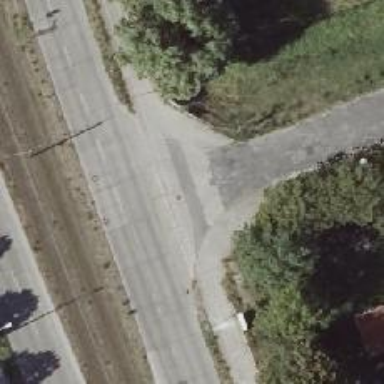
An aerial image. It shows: Road with "give way" sign.